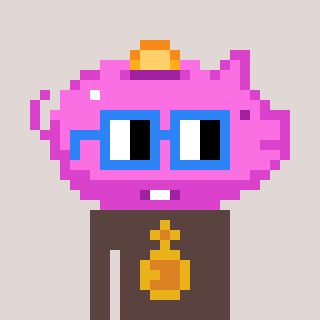
a pixel art character with square blue glasses, a piggybank-shaped head and a darkbrown-colored body on a warm background